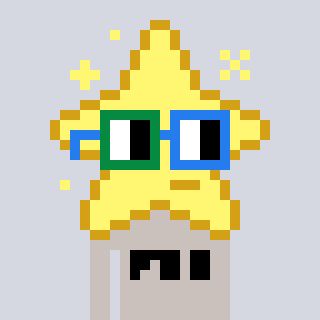
a pixel art character with square green and blue glasses, a star-shaped head and a foggrey-colored body on a cool background